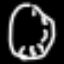
Label: clock